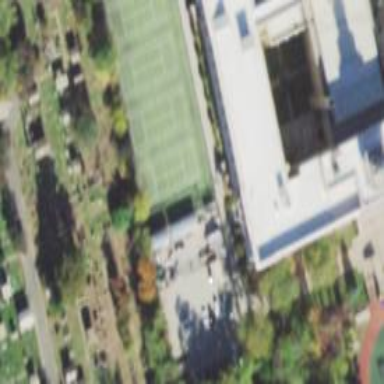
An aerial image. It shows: Tennis court on pitch.